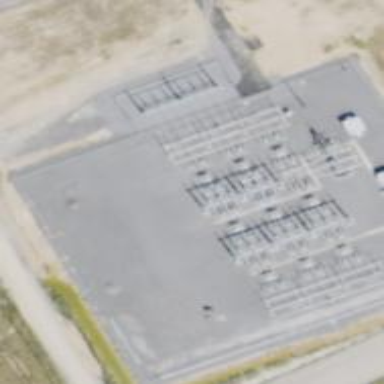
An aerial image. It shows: Switch used for power control.